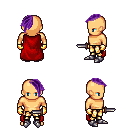
a pixel art fantasy rpg character, male body template, human, tanned skin, red cape, gold greaves, purple long mohawk hairstyle, gold gloves, metal boots, dagger, four views (front, back, left, right), 2x2 character sprite sheet, small pixel art, hard edges, no anti-aliasing